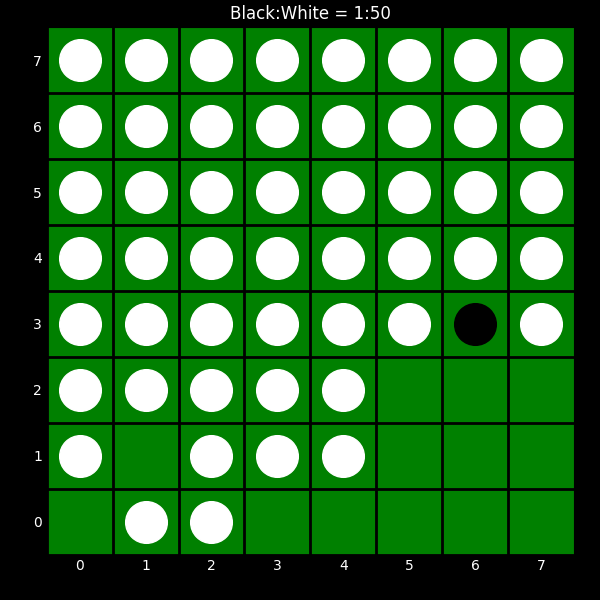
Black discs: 1
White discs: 50